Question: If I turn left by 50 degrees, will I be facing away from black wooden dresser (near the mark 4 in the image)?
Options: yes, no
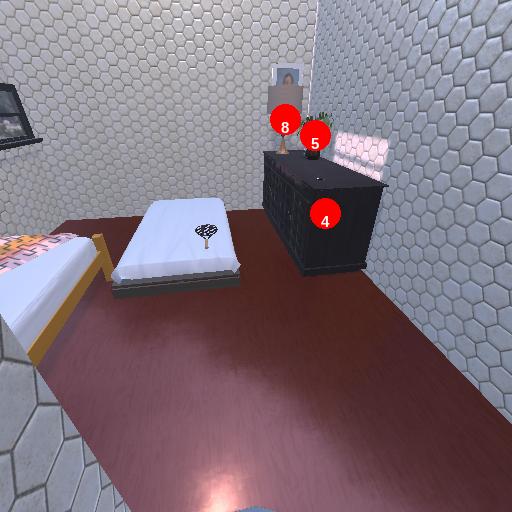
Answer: yes